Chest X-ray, AP view. Patient: 76 years old, sex M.
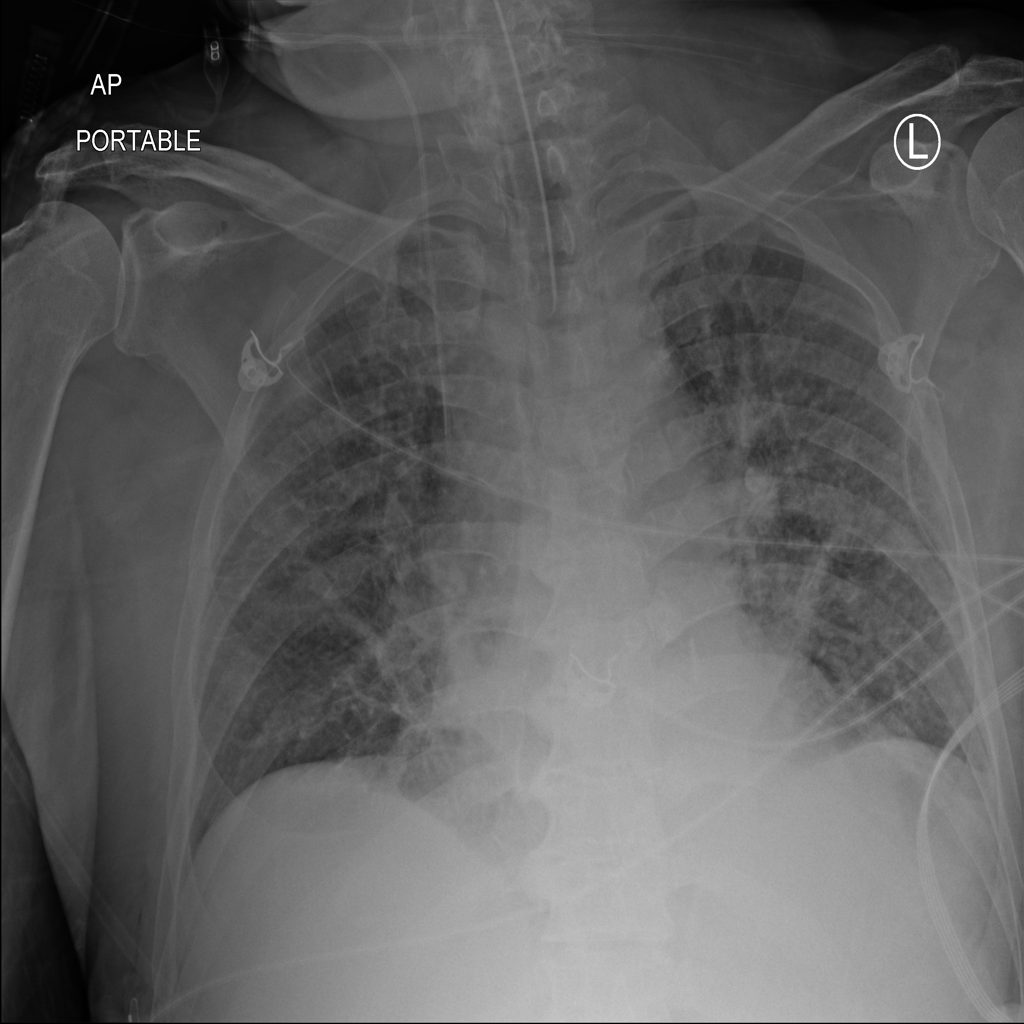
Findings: Atelectasis